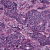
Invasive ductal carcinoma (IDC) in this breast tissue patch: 0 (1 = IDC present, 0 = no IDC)